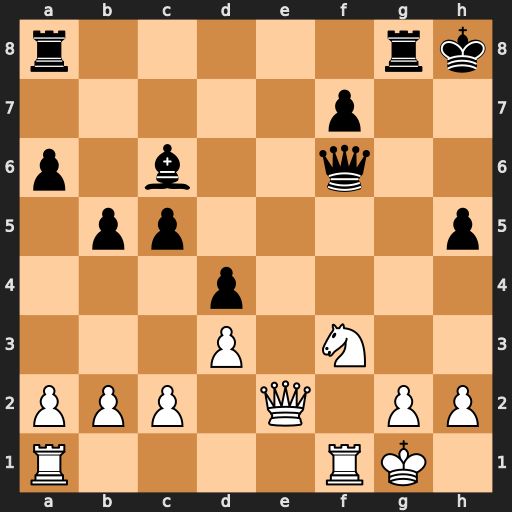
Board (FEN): r5rk/5p2/p1b2q2/1pp4p/3p4/3P1N2/PPP1Q1PP/R4RK1
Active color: w
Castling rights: -
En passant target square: -
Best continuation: Ne5 Qh4 Nxc6